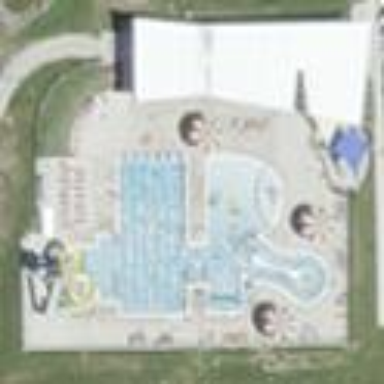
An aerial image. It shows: Water park.